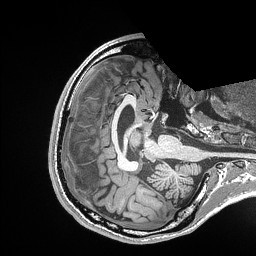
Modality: T1w
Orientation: axial
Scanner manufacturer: siemens
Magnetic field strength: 3 T
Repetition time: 2.3 s
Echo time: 0.00298 s